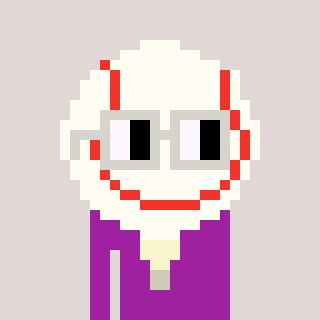
a pixel art character with square light gray glasses, a baseball ball-shaped head and a magenta-colored body on a warm background